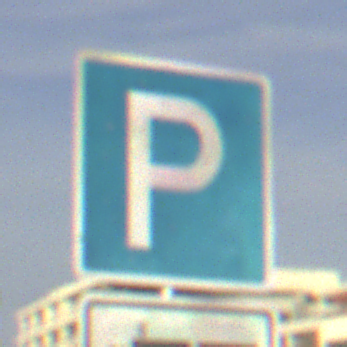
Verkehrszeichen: Parken
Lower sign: MehrspurigeFahrzeugeFrei4
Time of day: MorningAfternoon
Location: Outdoor (Suburban)
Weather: PartlyCloudy
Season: NotSpecified
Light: Natural